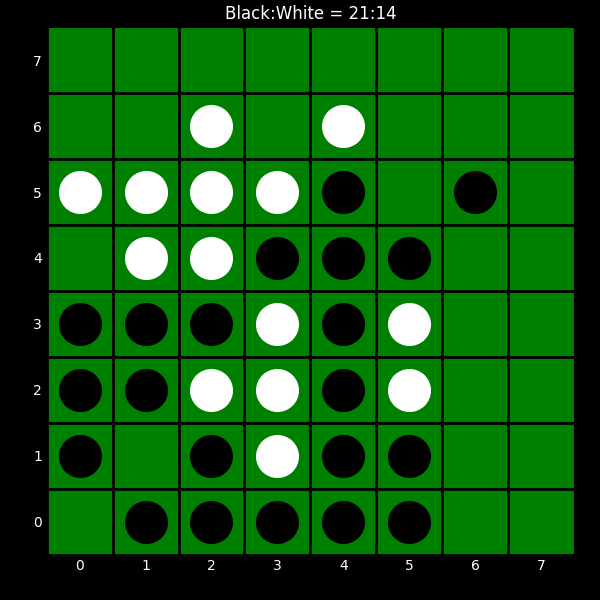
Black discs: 21
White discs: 14